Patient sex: M
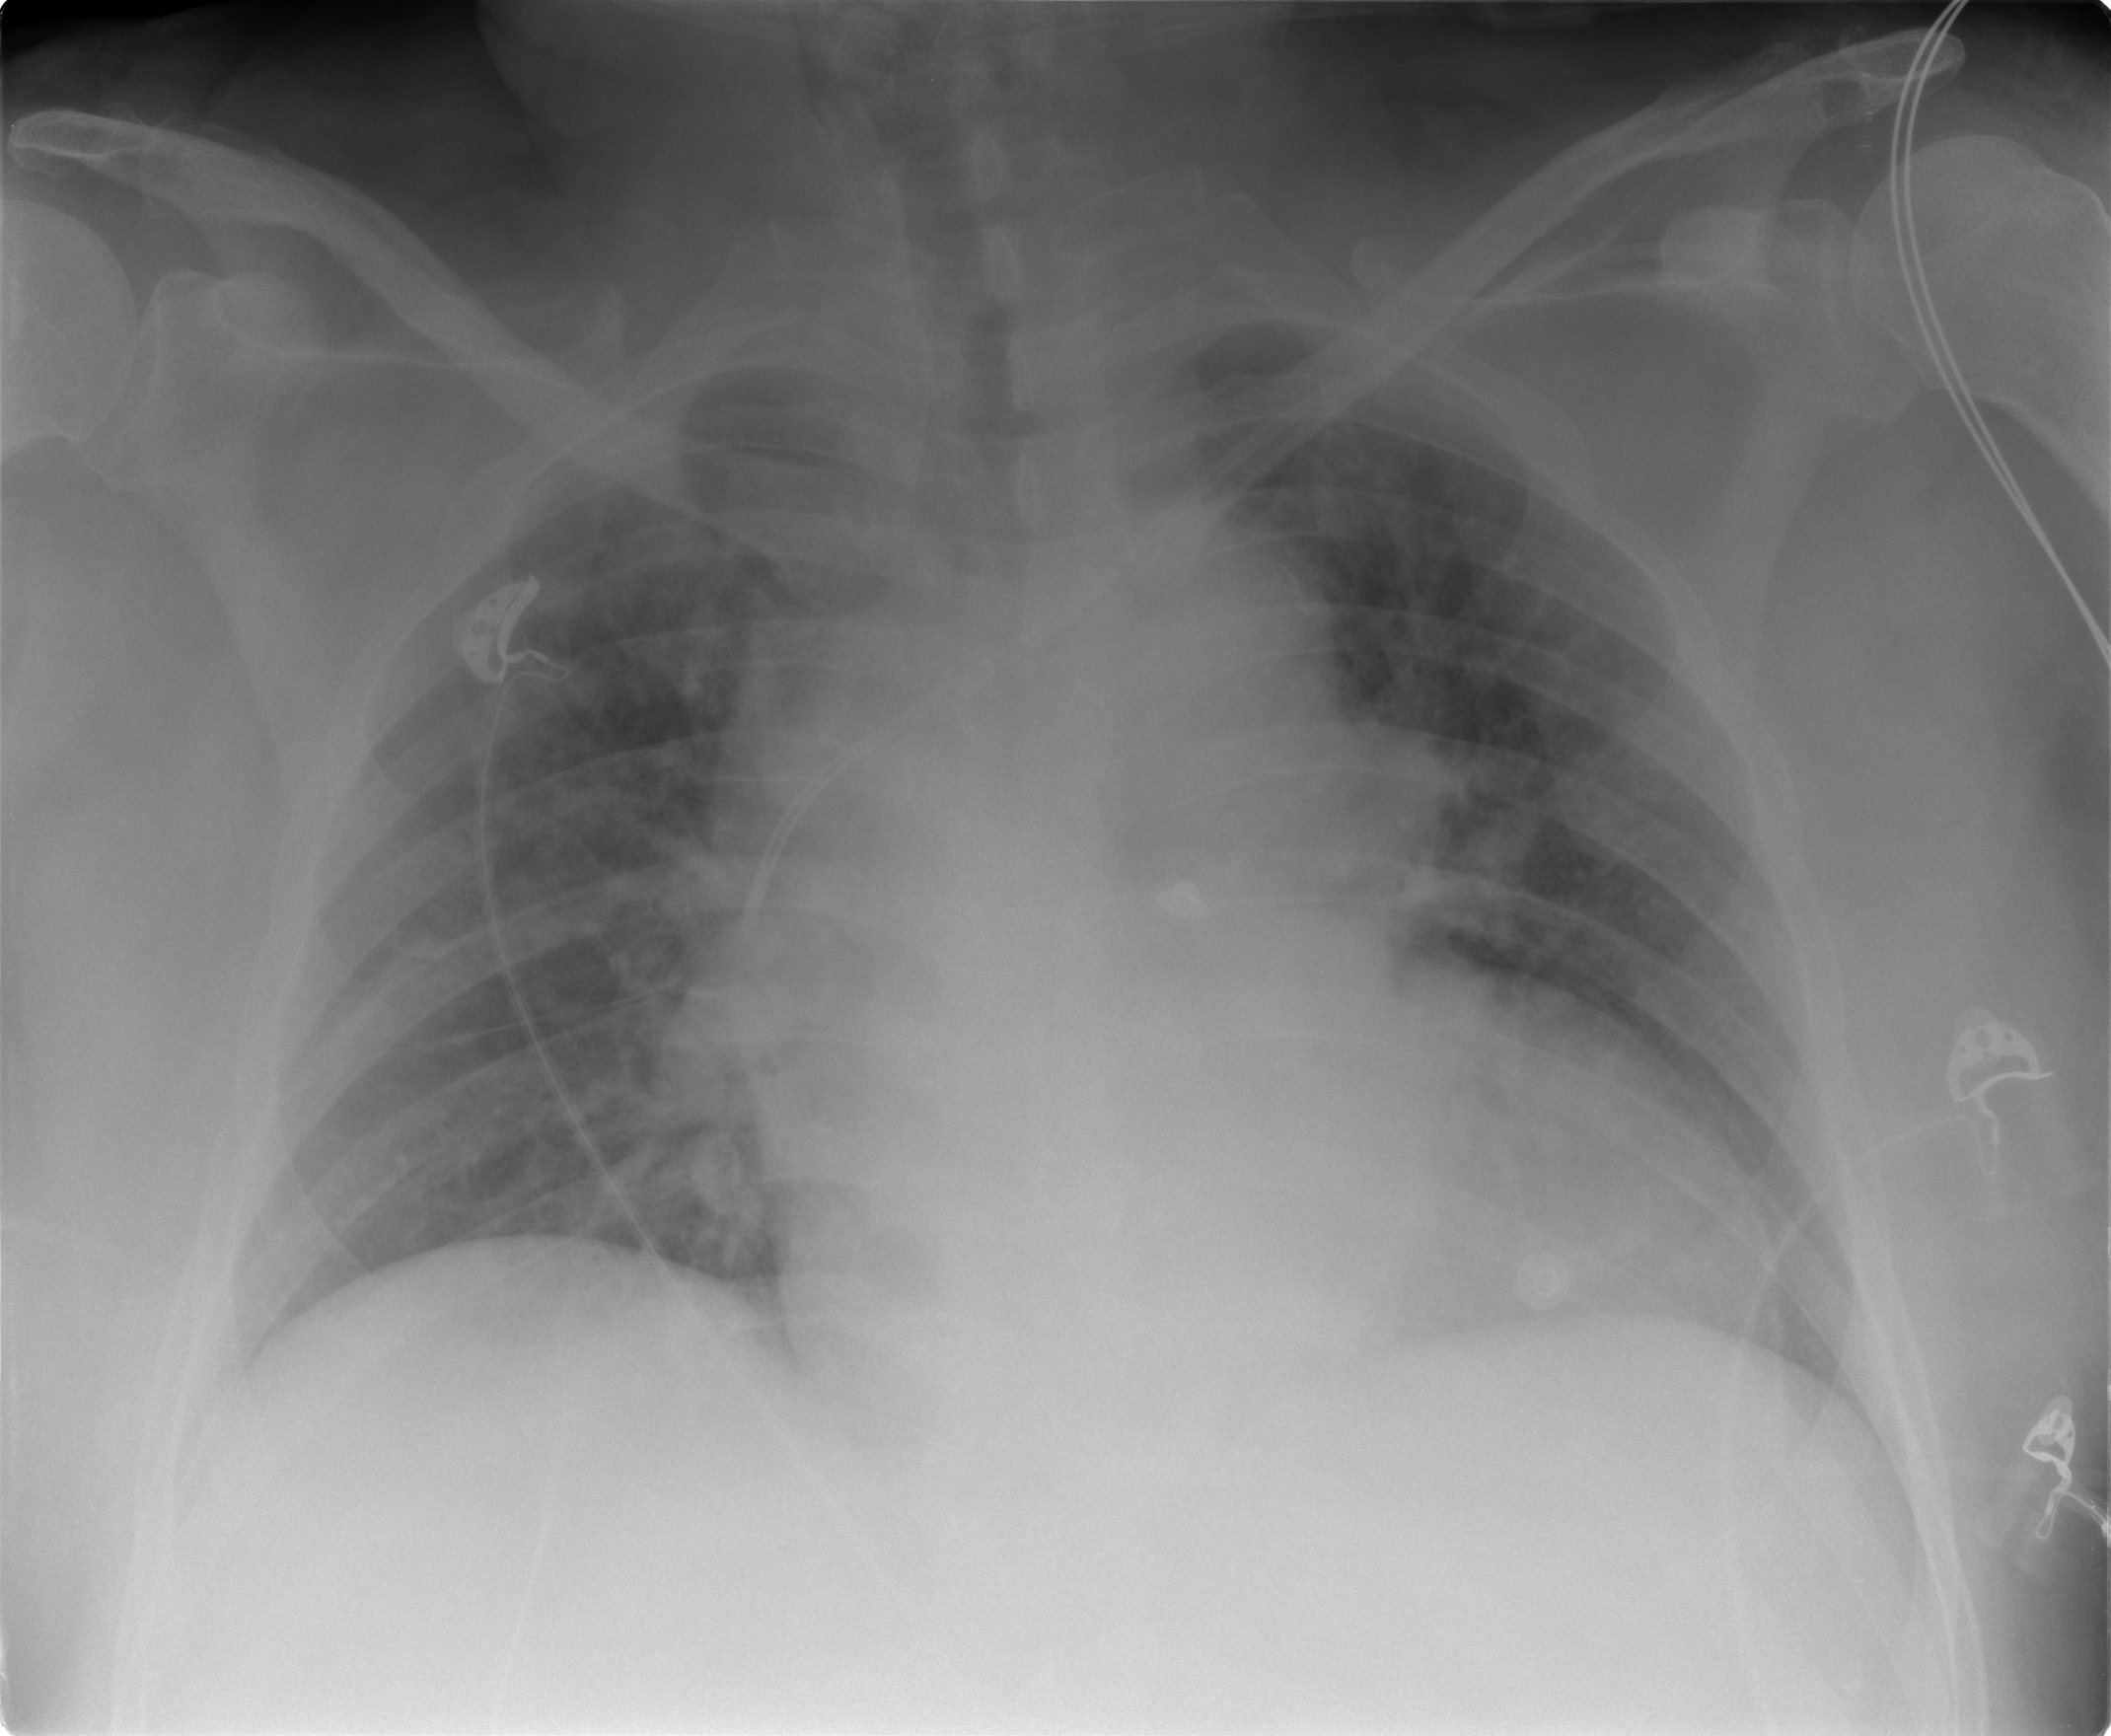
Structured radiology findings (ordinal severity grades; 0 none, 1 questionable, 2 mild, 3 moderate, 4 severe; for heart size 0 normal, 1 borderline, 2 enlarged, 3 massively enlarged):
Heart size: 2
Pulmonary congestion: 3
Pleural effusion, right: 0
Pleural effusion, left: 0
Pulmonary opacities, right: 0
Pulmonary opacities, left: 0
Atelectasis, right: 2
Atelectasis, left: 2